Question: The picture describes a maze problem, where green is the starting position and red is the end point. Find the length of the shortest path.
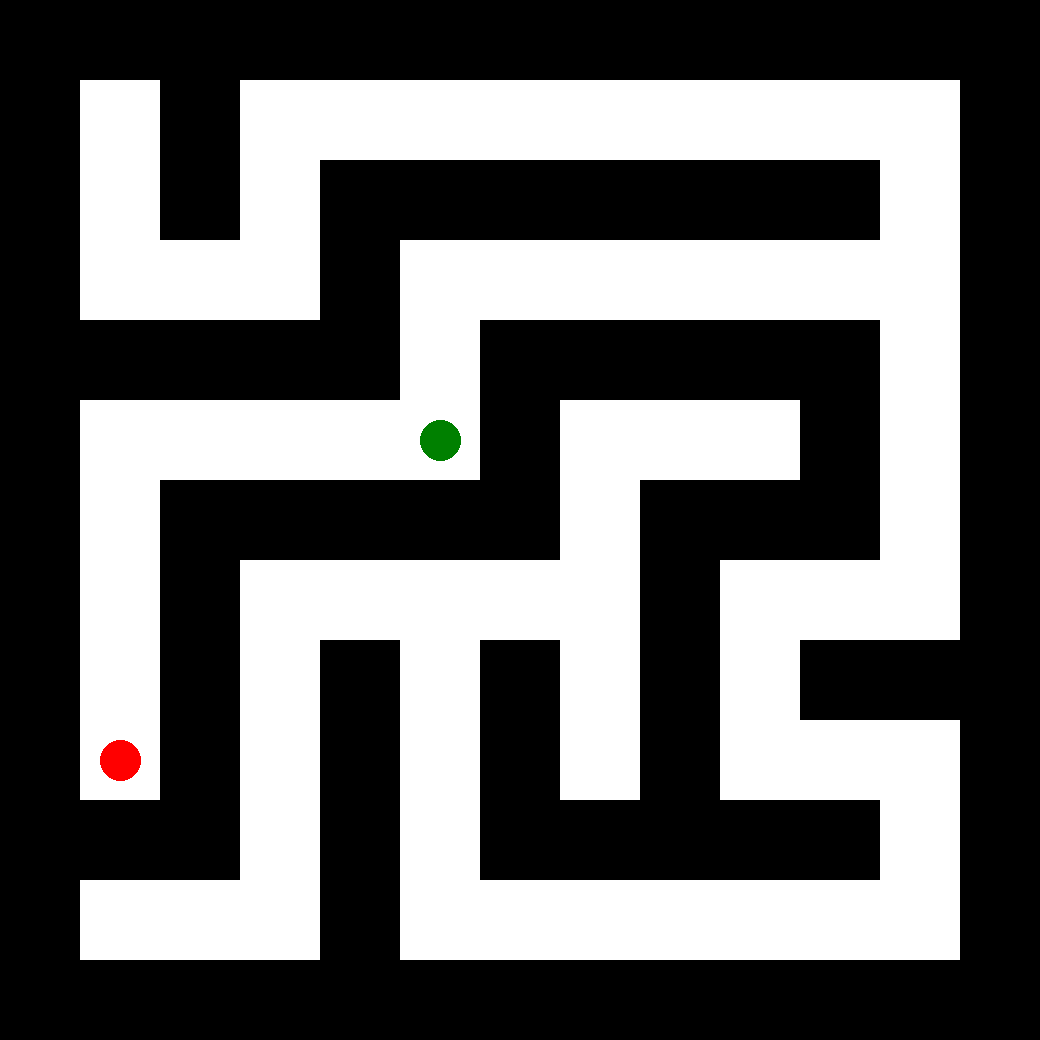
Answer: 8